Question: So with the reports i've created they have a set of parameters that when no specific value is past into it, then the report treats it as though you get data for all possible solutions.
> Ex: you have the machine name as a parameter and you do not put in a specific machine name passed into the parameter. Then you get the data returned for all possible machine names in the database. An example of what i am talking about is below.

However when i put no value into the parameter field no value gets displayed in the report. What i would like is to have it display "All" into the field instead of it coming back as blank.
So my question is how would i go about displaying "All" where the red circle is in the report instead of it coming up as blank when no value is put in for a parameter?
any help or suggestions are greatly appreciated. Thank you.
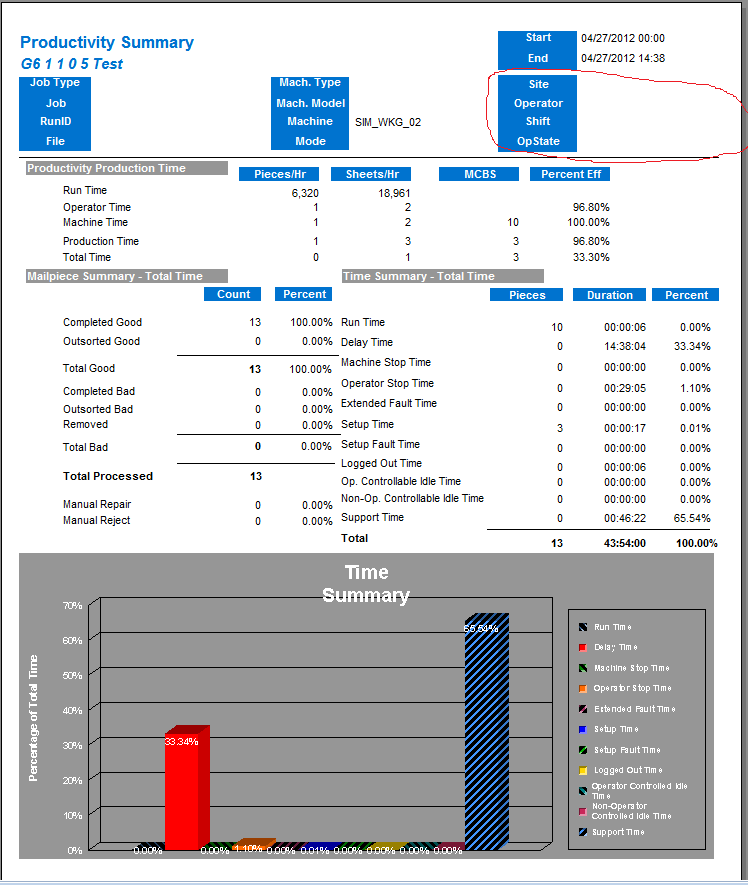
Answer: It sounds like you already have the record selection sorted. The four fields in the red circle would be like:
'''
if hasvalue({?param}) then
{?param}
else
'All';
'''
If any of them aren't string values you may need to do:
'''
if hasvalue({?param}) then
cStr({?param})
else
'All';
'''